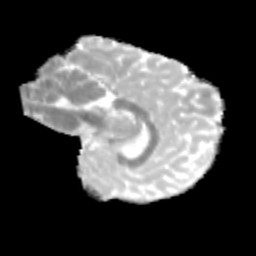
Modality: MD
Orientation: sagittal
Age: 13
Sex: male
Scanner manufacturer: siemens
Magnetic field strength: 3 T
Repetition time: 3.8 s
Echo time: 0.07 s